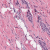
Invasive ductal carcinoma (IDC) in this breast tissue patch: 1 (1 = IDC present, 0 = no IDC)